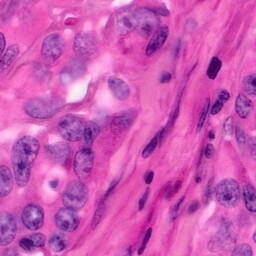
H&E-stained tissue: Pancreatic